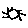
Label: sun